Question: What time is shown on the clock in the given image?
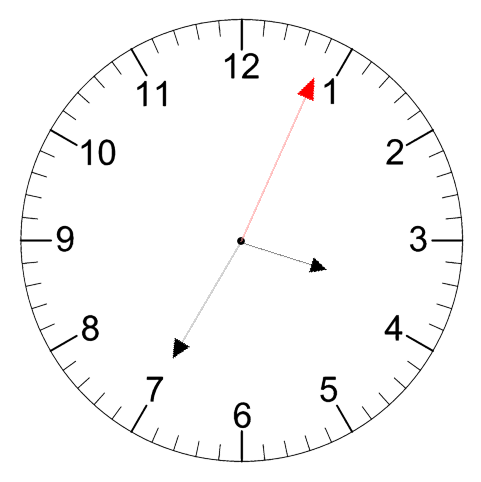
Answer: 03:35:04